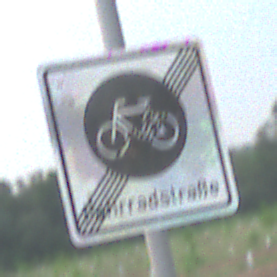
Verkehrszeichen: EndeFahrradstrasse
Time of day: SunriseSunset
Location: Outdoor (Nature)
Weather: PartlyCloudy
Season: NotSpecified
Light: Natural